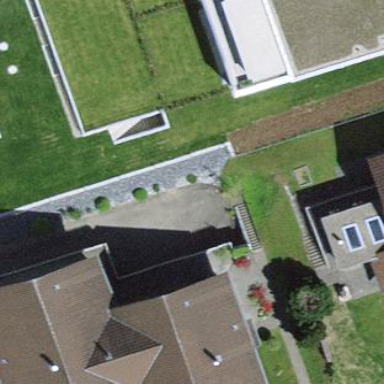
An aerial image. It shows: Semi-detached house.